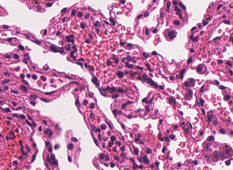
Tumor epithelial tissue: no
Tumor-associated stroma tissue: no
Normal tissue: yes